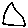
Label: triangle